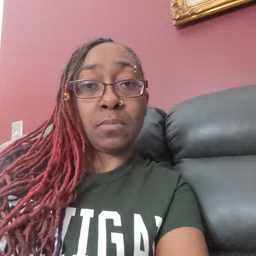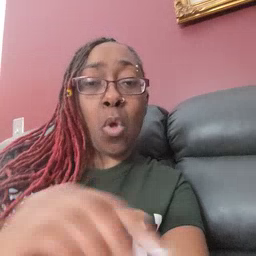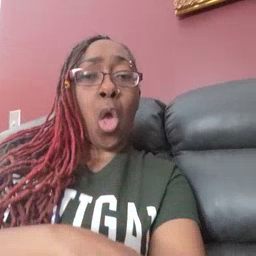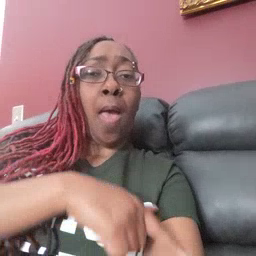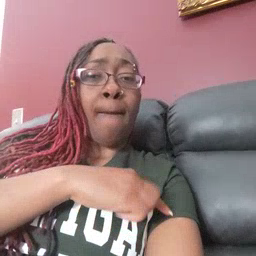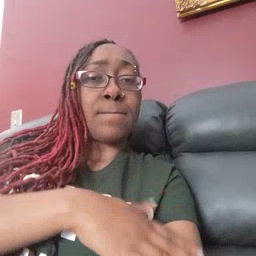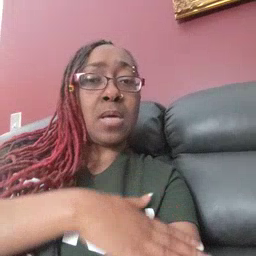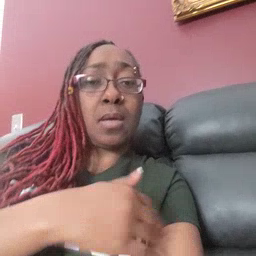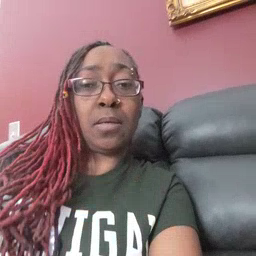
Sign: arm